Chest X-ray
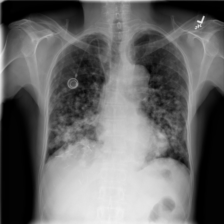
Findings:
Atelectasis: negative
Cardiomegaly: negative
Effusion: negative
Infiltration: negative
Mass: negative
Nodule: negative
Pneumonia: negative
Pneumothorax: negative
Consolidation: negative
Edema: negative
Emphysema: negative
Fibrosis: negative
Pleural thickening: negative
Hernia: negative